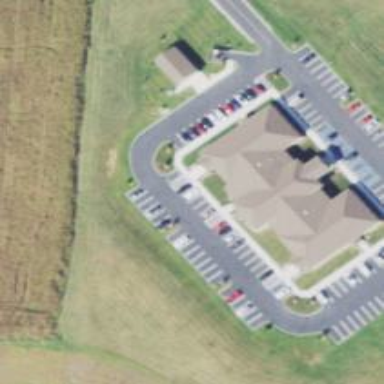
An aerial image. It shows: Clinic building providing healthcare services.